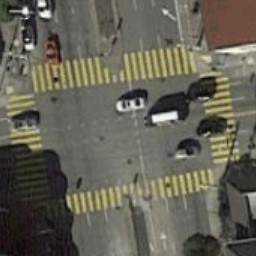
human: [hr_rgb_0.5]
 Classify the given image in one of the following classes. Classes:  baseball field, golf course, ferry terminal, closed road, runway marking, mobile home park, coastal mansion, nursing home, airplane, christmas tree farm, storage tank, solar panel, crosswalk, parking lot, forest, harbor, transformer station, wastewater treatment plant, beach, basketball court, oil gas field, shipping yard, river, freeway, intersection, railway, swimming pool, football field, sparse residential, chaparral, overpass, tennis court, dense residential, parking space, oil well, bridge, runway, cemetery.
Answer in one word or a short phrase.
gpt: crosswalk